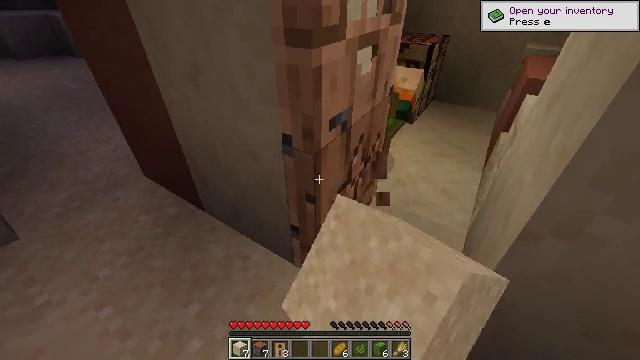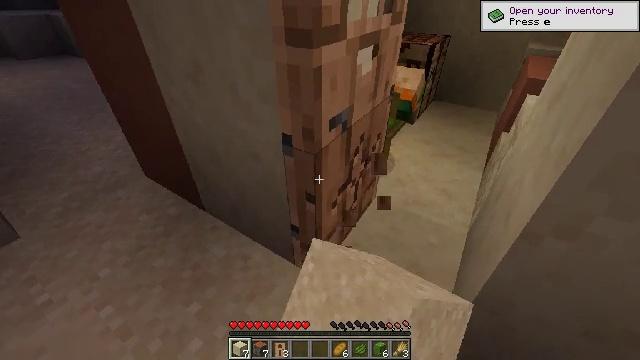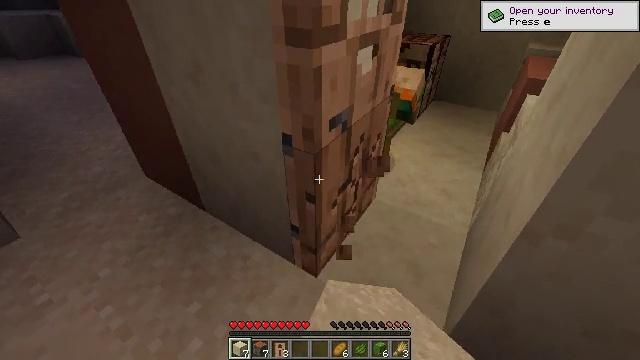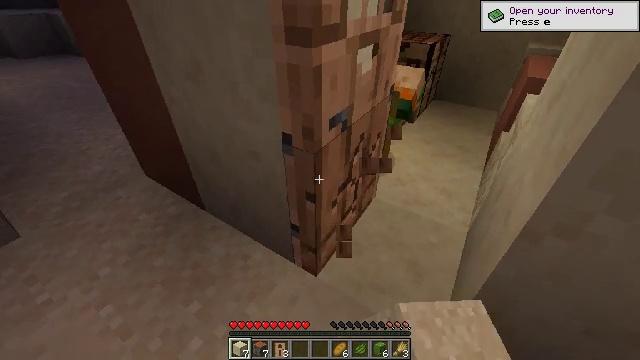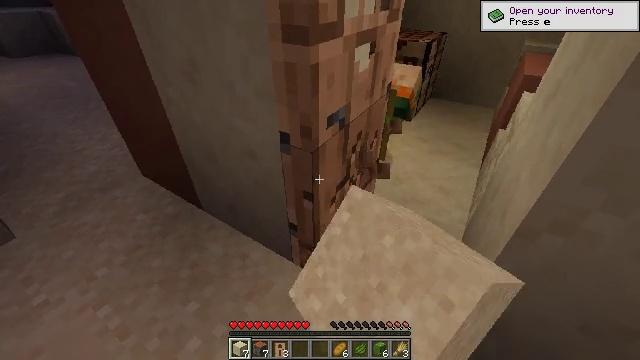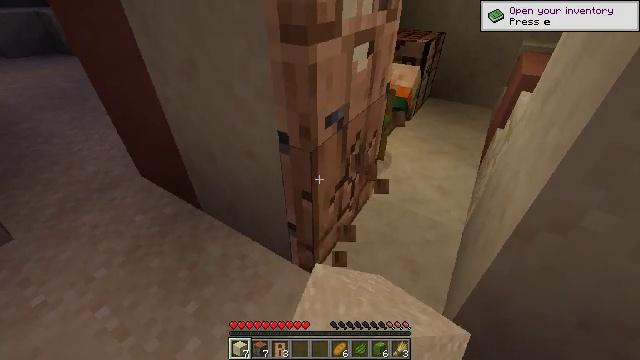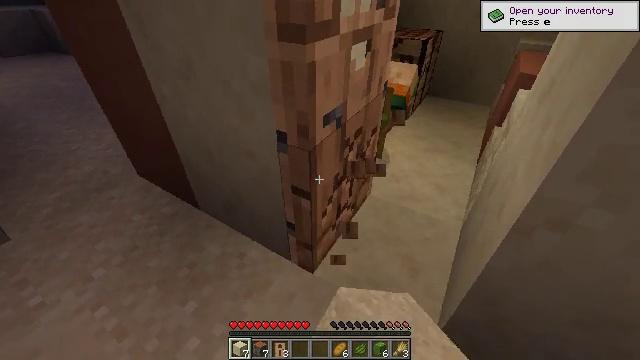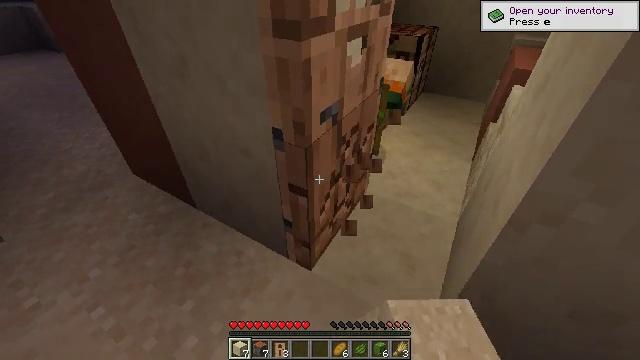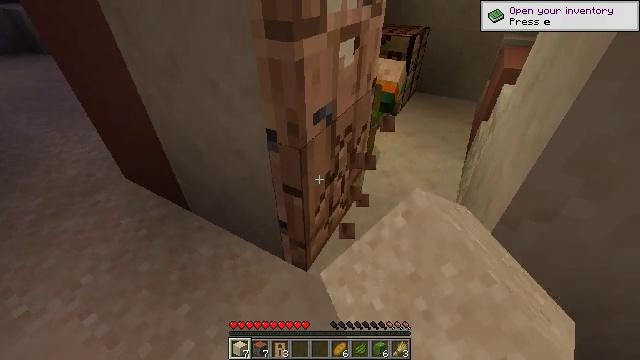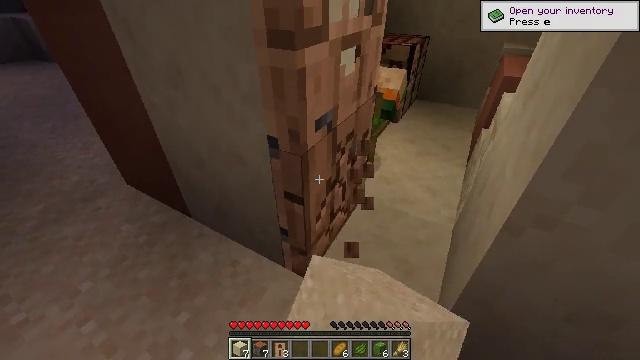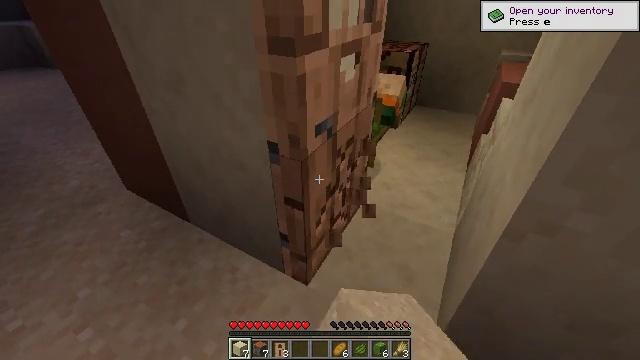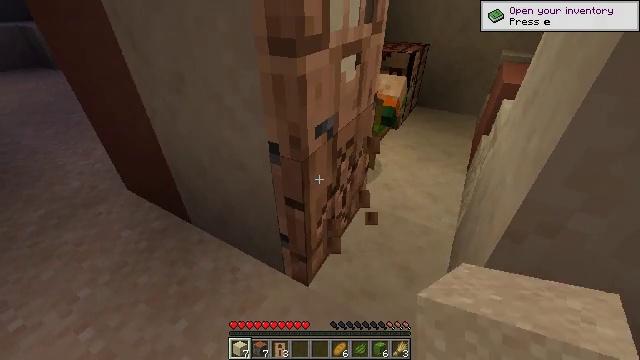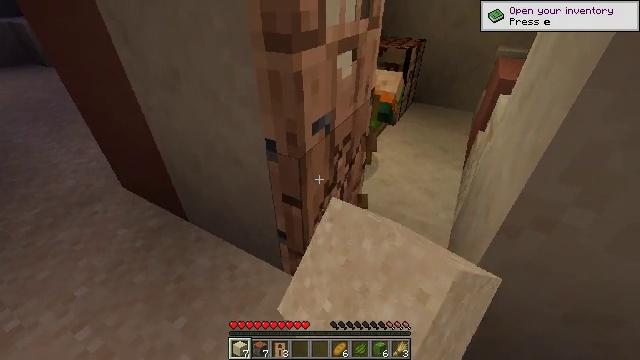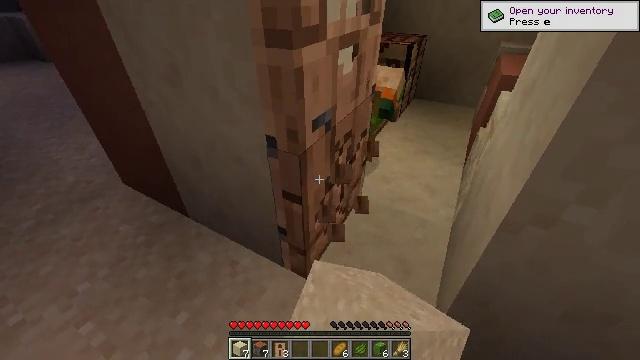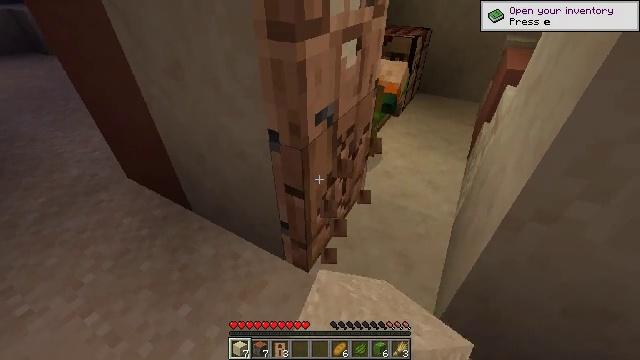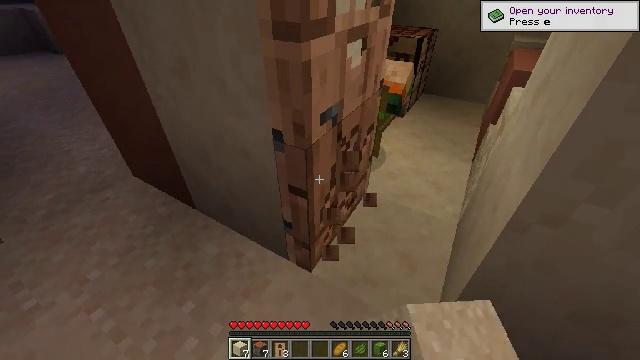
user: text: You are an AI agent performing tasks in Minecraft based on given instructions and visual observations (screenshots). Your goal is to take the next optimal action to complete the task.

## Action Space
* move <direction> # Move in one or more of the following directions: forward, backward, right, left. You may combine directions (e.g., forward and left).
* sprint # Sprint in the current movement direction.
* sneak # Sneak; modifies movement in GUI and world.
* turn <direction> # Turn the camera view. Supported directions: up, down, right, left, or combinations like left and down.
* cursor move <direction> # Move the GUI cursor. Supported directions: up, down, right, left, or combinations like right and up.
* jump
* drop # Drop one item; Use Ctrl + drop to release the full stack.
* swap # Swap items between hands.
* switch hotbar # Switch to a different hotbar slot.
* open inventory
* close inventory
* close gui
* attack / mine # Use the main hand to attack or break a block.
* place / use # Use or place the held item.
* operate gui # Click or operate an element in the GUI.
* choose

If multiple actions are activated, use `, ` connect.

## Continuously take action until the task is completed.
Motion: motion action
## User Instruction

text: Break the jungle door.
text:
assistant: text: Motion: attack / mine
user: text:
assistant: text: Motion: attack / mine
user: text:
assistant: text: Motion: attack / mine
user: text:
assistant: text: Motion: attack / mine
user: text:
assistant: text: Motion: attack / mine
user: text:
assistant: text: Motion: attack / mine
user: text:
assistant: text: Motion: attack / mine
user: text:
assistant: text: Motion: turn right, attack / mine
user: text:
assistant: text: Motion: turn up, attack / mine
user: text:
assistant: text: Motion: turn up, attack / mine
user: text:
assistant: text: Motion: attack / mine
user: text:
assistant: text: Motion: attack / mine
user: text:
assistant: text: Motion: attack / mine
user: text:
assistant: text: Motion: turn down, attack / mine
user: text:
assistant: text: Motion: turn left, attack / mine
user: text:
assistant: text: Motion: attack / mine
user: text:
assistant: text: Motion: attack / mine
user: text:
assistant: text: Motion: attack / mine
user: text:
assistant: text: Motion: attack / mine
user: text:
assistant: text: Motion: attack / mine
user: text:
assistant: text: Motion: attack / mine
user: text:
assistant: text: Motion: attack / mine
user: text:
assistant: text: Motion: attack / mine
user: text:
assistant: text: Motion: attack / mine
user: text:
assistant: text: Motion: attack / mine
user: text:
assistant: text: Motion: attack / mine
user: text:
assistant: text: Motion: attack / mine
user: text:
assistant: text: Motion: attack / mine
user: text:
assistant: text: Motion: attack / mine
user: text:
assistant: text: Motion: attack / mine